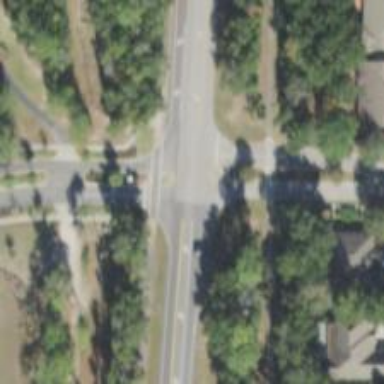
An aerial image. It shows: Uncontrolled crossing on the road.